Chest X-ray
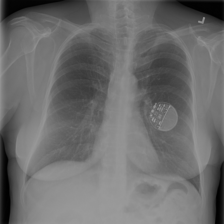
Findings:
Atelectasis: negative
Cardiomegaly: negative
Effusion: negative
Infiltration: negative
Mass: negative
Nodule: negative
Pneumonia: negative
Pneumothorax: negative
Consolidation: negative
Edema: negative
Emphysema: negative
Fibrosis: negative
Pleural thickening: negative
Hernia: negative